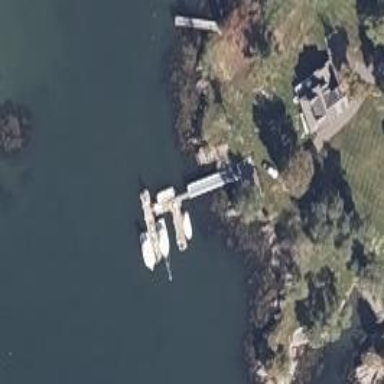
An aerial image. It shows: Man-made pier.